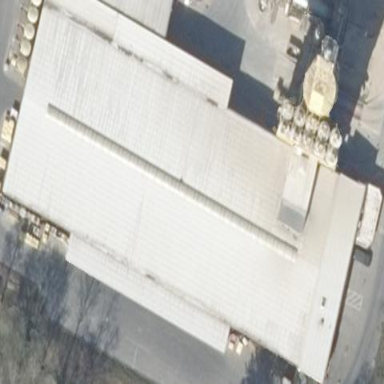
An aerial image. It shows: Industrial building.